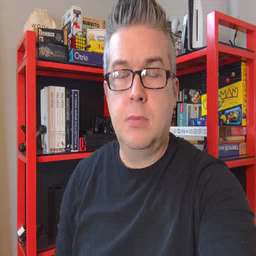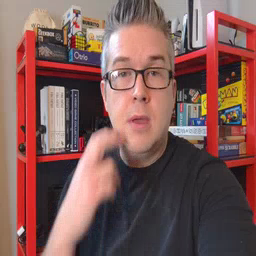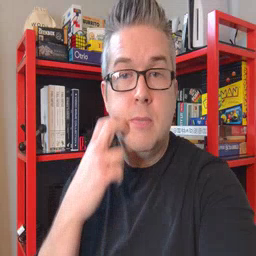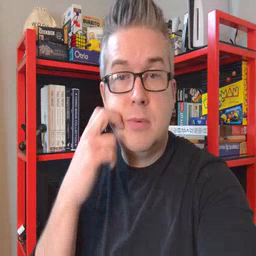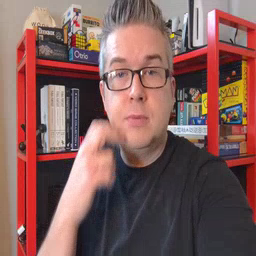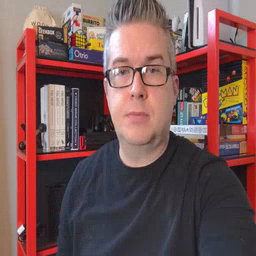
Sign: gum